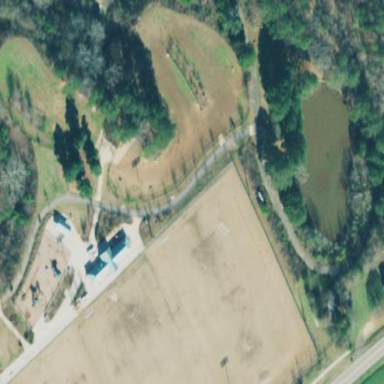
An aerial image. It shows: Dog park with grassy surface.